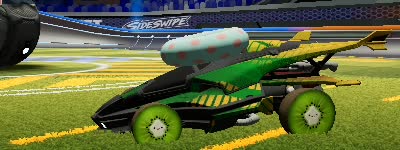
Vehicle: aftershock